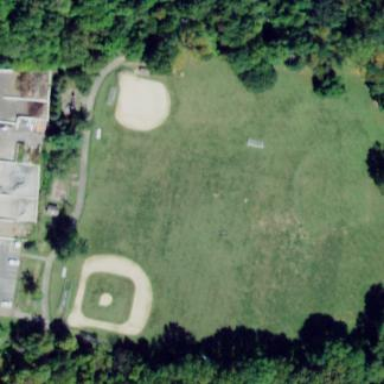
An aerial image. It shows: Recreation ground.